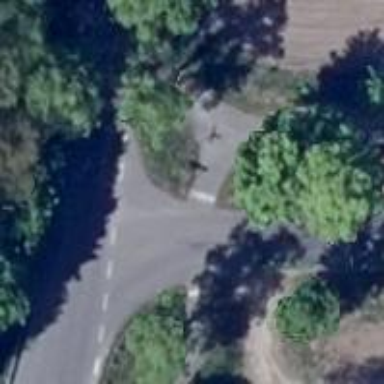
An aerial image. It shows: Uncontrolled road crossing.